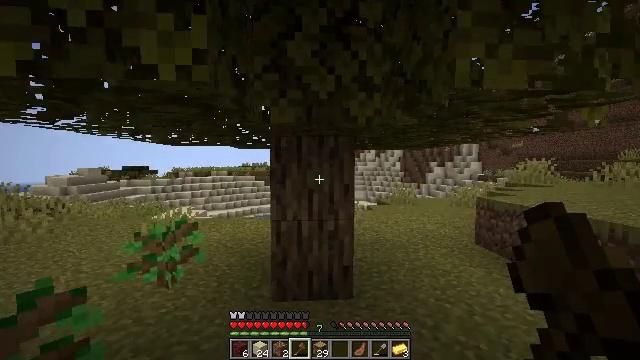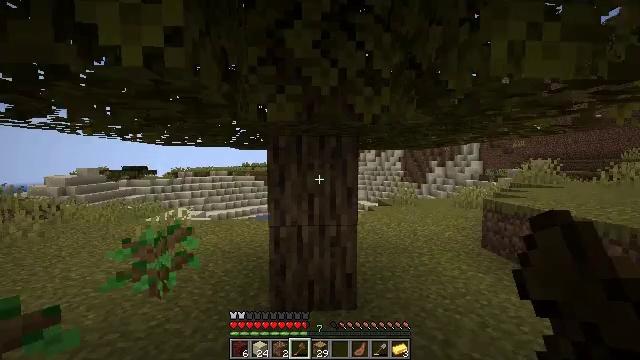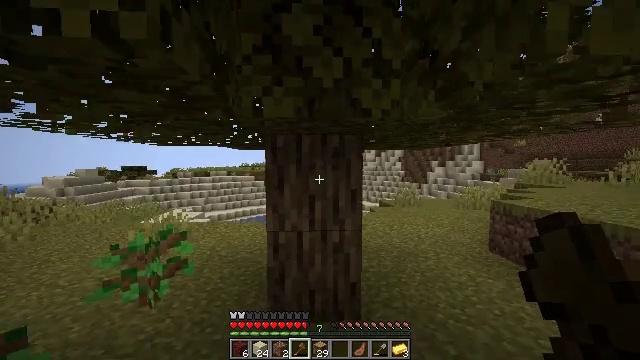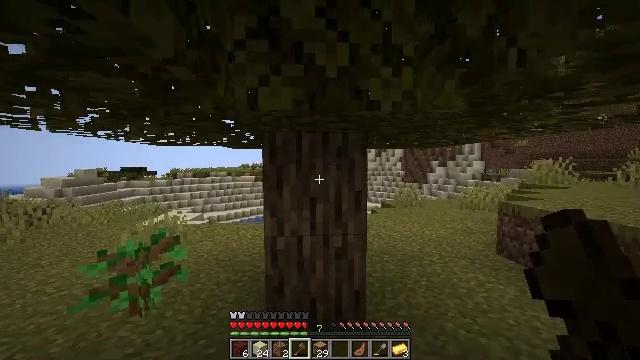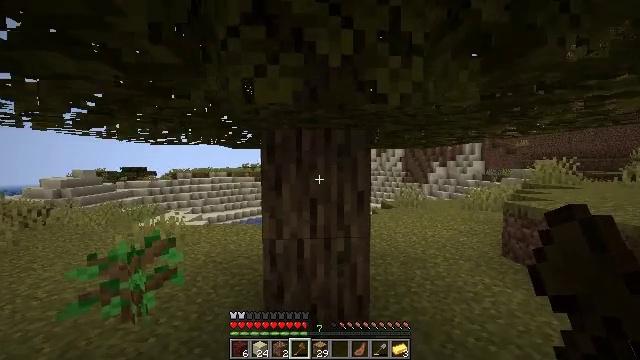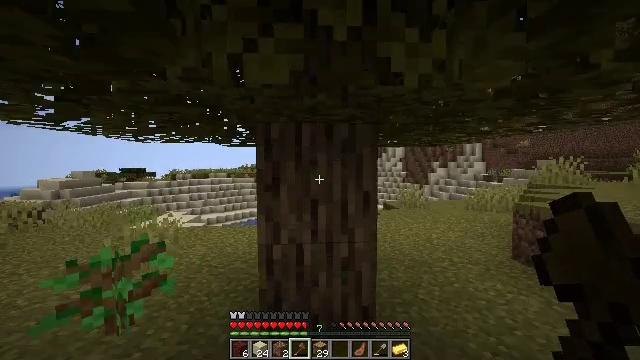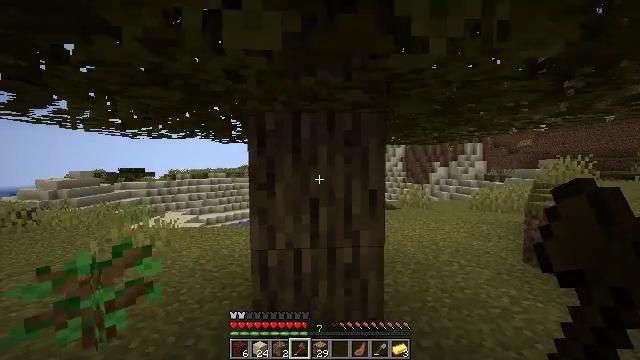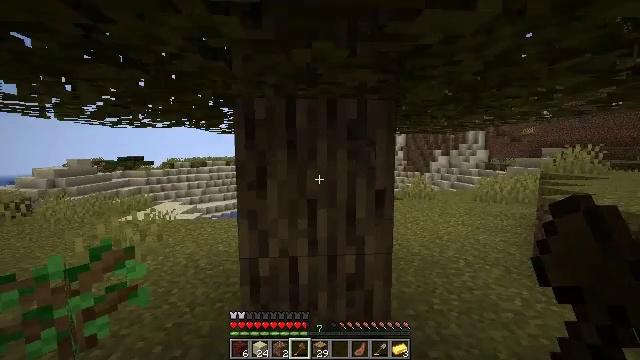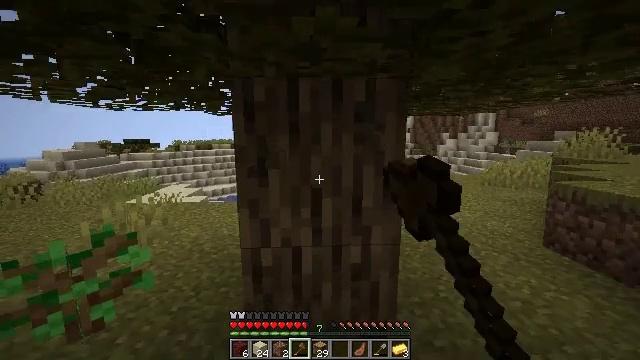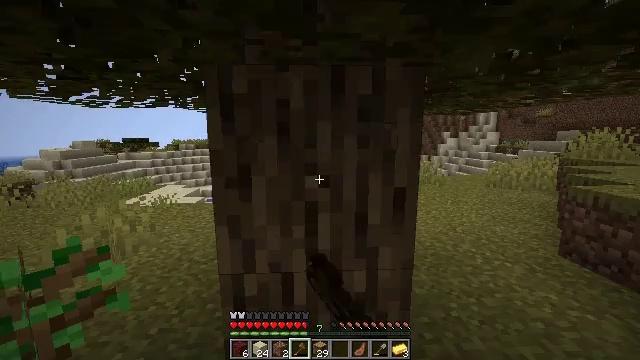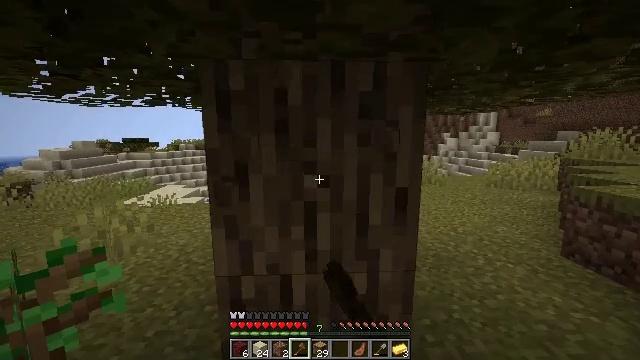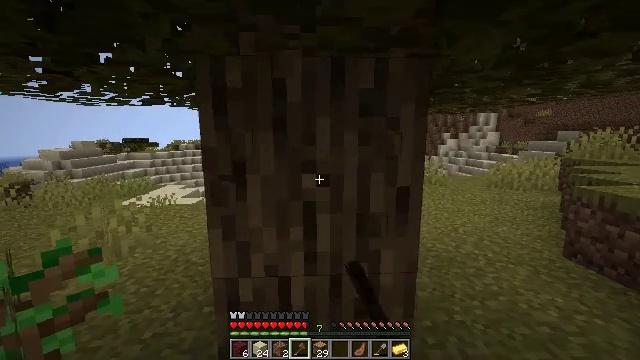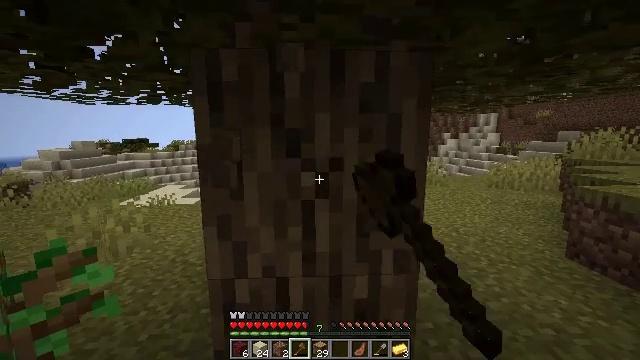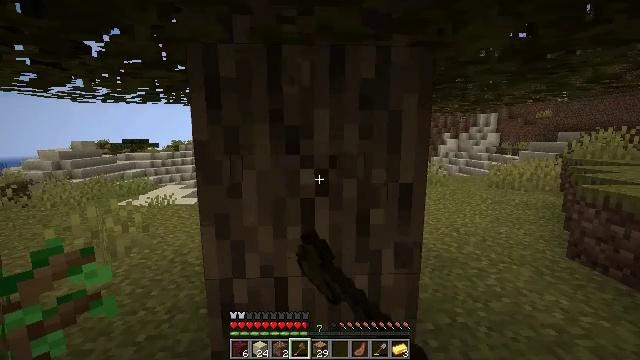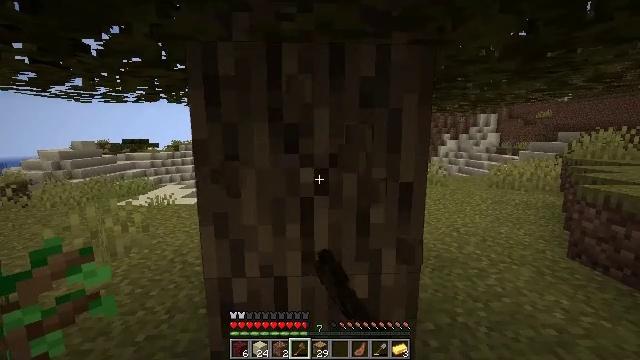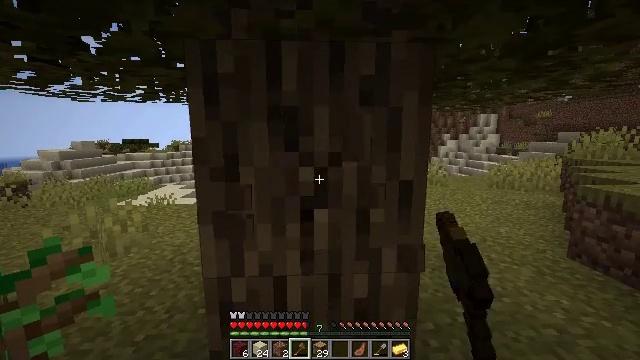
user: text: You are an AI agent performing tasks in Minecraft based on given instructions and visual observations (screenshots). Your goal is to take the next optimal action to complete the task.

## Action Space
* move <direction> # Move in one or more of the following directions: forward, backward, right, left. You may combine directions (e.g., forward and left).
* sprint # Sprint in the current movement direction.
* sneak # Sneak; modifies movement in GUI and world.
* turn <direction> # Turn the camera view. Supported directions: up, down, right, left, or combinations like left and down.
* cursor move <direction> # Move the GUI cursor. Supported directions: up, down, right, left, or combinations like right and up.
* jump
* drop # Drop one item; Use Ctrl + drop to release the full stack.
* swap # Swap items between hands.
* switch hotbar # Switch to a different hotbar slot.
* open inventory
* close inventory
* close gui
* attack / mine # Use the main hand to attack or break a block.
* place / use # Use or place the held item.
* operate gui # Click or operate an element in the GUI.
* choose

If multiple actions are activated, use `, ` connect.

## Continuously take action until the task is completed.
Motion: motion action
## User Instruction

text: Collect oak log for crafting.
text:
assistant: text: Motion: move forward
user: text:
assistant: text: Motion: move forward
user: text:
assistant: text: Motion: move forward
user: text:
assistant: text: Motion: move forward
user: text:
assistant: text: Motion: move forward
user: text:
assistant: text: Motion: move forward
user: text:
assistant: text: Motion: move forward, turn down, attack / mine
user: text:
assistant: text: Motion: move forward, turn left and down, attack / mine
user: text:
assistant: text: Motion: attack / mine
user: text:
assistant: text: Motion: attack / mine
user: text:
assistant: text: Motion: attack / mine
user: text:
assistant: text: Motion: attack / mine
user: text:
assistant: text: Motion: attack / mine
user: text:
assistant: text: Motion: attack / mine
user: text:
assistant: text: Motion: attack / mine
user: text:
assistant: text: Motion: attack / mine
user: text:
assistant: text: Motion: attack / mine
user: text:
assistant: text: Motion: attack / mine
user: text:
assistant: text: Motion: attack / mine
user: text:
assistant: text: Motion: attack / mine
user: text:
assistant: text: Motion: attack / mine
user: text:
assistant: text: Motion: attack / mine
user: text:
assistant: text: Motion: attack / mine
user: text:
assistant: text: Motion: attack / mine
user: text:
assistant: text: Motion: attack / mine
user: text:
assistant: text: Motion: attack / mine
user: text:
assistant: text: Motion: attack / mine
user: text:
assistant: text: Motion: attack / mine
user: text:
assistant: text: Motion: attack / mine
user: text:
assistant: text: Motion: attack / mine